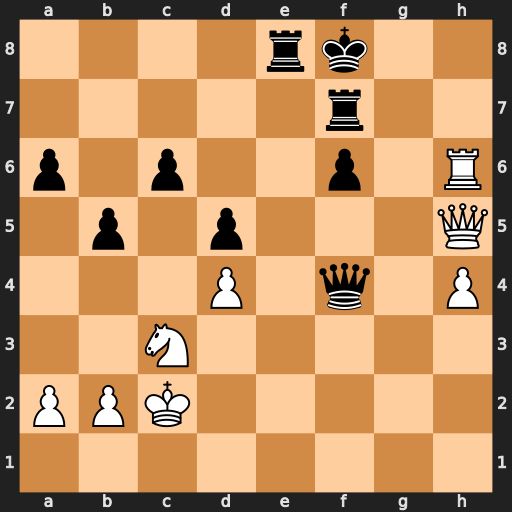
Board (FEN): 4rk2/5r2/p1p2p1R/1p1p3Q/3P1q1P/2N5/PPK5/8
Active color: w
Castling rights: -
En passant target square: -
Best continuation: Rh8+ Ke7 Qe2+